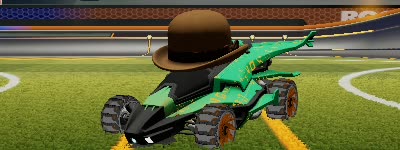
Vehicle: aftershock